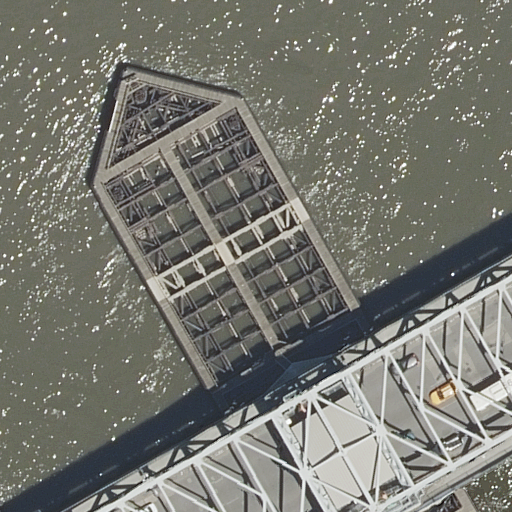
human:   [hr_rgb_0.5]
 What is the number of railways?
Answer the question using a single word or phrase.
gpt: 0

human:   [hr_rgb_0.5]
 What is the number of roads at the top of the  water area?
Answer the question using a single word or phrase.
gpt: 0

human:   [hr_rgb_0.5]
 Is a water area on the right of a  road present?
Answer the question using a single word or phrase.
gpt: no

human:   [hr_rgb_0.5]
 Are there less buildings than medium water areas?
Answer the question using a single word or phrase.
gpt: no

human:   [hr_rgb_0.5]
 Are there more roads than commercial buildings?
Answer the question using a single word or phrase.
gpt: yes

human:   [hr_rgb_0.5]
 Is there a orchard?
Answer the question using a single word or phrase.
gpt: no

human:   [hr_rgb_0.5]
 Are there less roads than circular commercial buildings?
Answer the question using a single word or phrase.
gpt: no

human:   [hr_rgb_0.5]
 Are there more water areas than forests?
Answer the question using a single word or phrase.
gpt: yes

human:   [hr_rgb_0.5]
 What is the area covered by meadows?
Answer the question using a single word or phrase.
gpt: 0m2

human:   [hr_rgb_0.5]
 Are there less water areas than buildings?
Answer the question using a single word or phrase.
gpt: no

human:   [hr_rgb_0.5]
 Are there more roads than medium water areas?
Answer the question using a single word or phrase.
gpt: yes

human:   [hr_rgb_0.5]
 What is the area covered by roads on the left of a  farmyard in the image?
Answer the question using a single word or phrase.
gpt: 0m2

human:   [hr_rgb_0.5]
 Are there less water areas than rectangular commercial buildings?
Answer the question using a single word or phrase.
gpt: no

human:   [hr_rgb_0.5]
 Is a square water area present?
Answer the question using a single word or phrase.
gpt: no

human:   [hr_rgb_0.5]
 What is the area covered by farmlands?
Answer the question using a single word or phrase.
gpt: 0m2

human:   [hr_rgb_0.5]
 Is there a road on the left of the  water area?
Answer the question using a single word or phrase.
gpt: no

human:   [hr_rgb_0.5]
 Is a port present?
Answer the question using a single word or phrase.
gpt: no

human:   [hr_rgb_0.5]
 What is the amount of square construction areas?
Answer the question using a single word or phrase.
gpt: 0

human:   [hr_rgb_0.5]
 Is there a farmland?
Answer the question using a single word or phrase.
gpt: no

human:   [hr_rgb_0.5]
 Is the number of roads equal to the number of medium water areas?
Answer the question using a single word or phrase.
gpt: no

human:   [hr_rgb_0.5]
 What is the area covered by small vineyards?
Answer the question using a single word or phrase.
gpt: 0m2

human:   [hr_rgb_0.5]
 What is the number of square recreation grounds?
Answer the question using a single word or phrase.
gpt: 0

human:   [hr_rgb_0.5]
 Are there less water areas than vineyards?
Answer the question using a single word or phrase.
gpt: no

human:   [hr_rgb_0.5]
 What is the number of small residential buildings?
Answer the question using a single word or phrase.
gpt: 0

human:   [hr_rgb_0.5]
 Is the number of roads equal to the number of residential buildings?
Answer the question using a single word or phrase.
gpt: no

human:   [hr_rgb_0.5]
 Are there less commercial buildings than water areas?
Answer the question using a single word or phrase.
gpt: yes

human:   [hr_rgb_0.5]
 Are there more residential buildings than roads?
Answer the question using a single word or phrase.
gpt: no

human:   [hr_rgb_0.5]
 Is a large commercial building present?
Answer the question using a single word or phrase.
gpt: no

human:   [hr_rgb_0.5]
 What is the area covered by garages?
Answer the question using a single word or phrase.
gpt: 0m2

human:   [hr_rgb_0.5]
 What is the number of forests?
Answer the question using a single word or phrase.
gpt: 0

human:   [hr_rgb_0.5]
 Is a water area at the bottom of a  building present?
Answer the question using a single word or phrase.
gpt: no

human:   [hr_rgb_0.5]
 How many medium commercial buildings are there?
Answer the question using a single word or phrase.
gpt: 0

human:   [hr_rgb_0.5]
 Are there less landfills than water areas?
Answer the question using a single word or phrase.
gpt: yes

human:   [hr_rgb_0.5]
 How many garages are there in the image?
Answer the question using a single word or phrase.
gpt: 0

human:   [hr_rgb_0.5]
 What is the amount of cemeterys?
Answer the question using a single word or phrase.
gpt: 0

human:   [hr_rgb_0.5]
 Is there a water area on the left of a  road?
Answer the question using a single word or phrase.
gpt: no